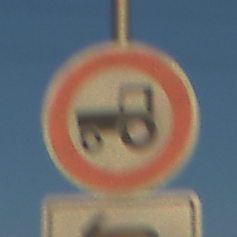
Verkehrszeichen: VerbotKraftfahrzeugeZuegeNichtSchneller25
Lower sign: RichtungsangabeDurchPfeile2
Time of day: SunriseSunset
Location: Outdoor (RoadRail)
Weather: Clear
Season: NotSpecified
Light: Natural